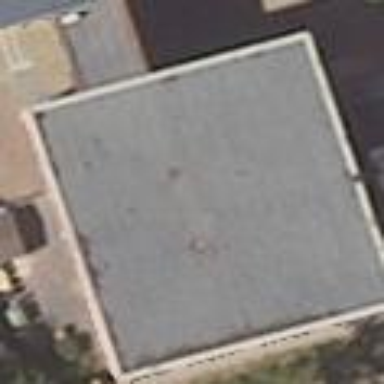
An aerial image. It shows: Building with flat black roof.